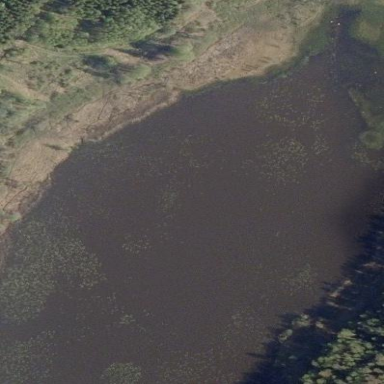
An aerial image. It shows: Reedbed wetland area.